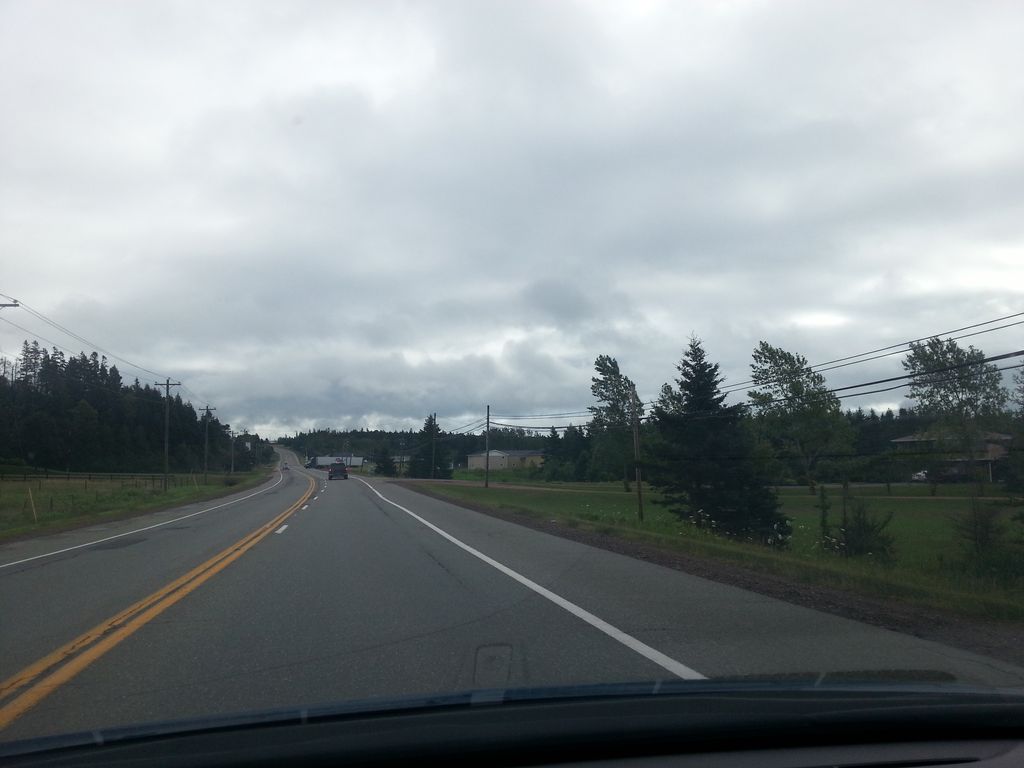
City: charlottetown